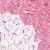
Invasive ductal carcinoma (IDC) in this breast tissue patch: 0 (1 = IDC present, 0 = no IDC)